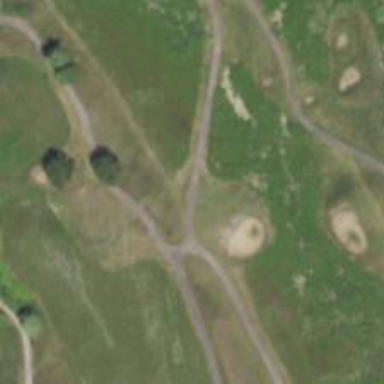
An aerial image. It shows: Path used for both walking and golf.